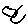
Label: circle